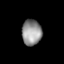
Tissue: lung
Cell type: Epithelial cells
Senescence score: 0.2036
Nuclear area (px): 498
Mean DAPI intensity: 145.141